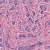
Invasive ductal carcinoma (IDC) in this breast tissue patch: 1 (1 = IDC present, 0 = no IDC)